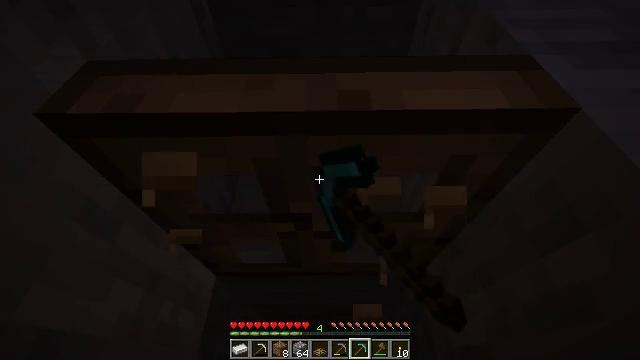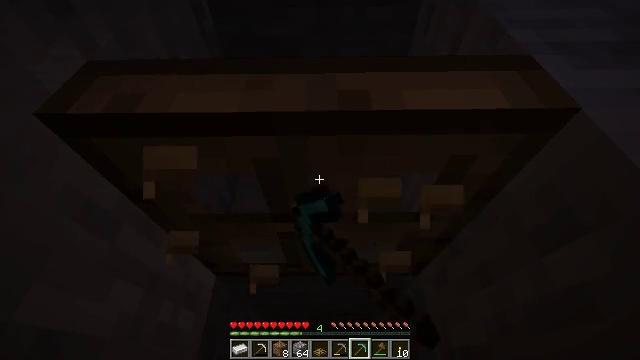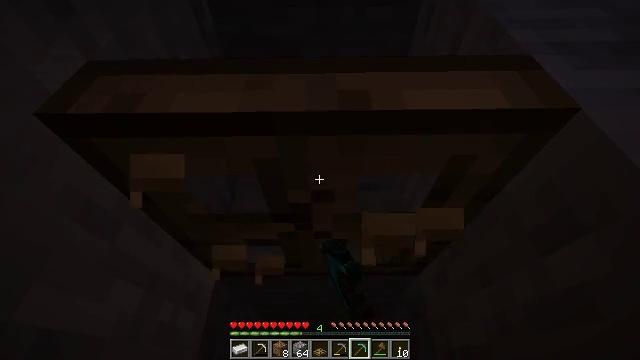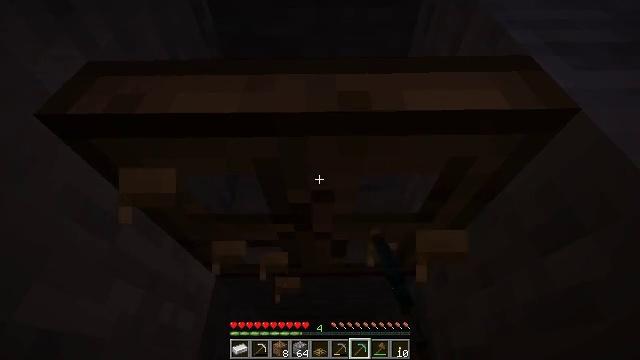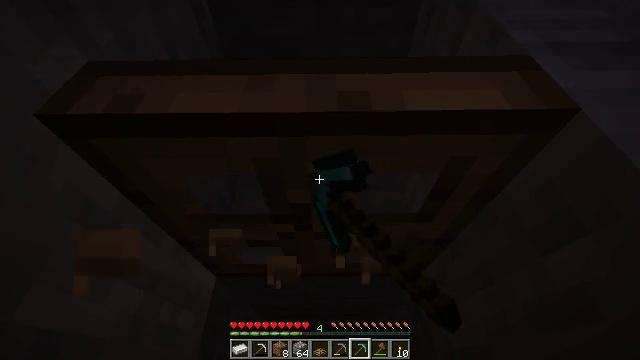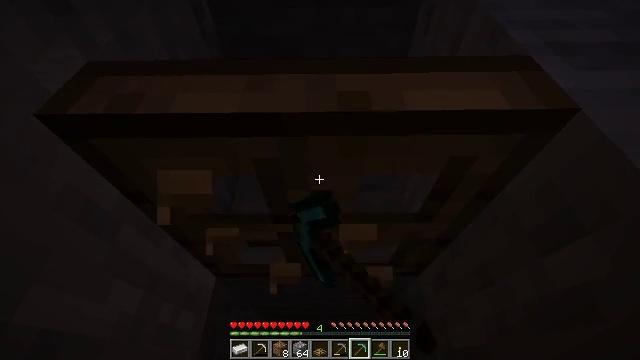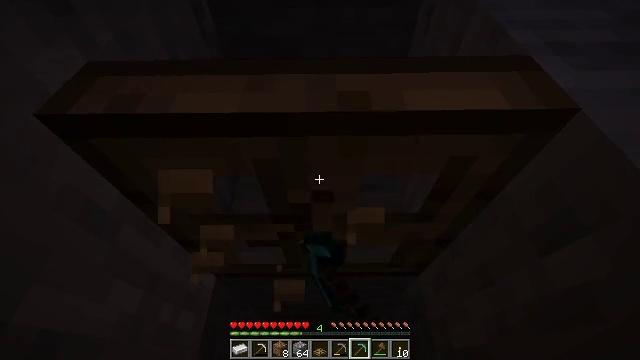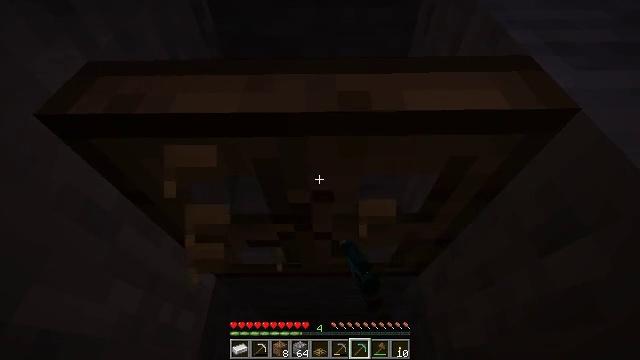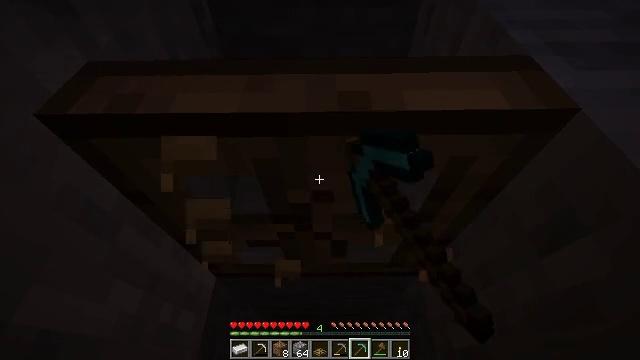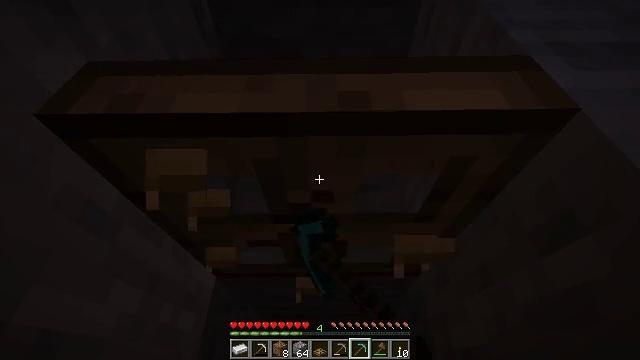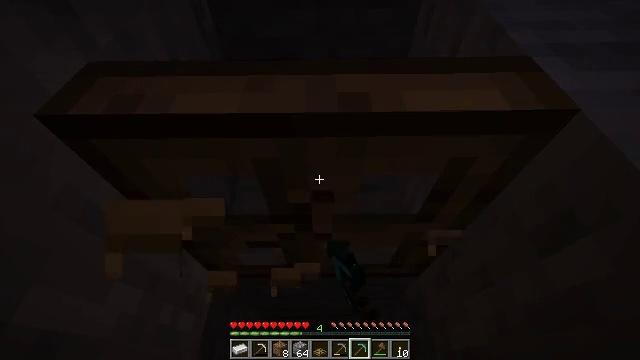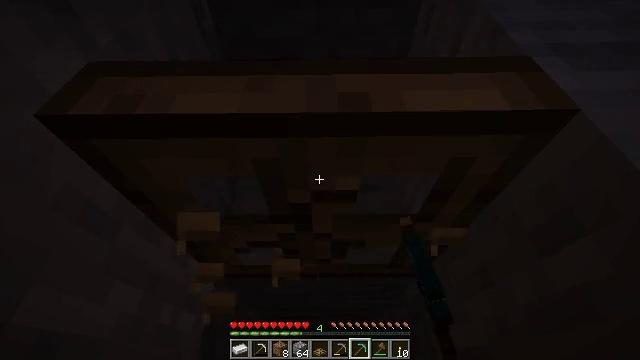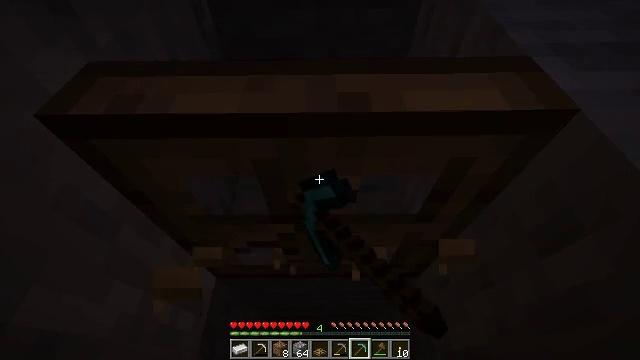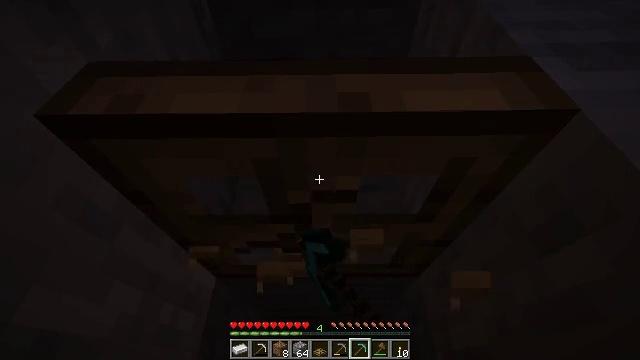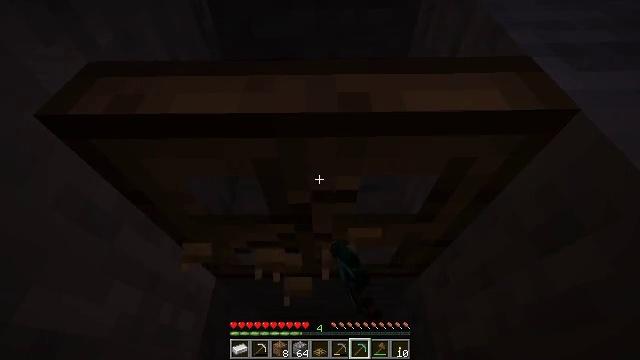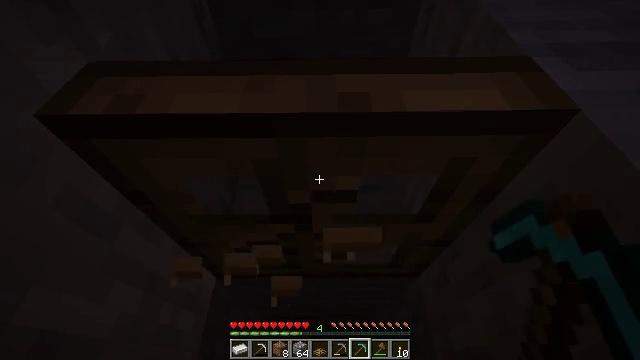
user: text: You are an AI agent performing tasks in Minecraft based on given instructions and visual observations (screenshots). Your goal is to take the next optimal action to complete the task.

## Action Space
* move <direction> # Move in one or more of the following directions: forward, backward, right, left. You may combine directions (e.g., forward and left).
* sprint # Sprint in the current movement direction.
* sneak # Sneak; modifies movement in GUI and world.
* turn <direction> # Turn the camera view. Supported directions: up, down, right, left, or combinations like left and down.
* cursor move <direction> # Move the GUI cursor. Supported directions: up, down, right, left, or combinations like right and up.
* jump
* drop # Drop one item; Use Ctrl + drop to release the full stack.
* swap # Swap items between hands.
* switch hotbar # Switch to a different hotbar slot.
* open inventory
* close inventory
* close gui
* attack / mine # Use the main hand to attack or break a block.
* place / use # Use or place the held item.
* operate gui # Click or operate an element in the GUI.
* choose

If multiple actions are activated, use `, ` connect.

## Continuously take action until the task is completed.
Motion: motion action
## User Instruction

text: Get the oak trapdoor back into your inventory.
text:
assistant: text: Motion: attack / mine
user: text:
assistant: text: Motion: attack / mine
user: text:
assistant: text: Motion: attack / mine
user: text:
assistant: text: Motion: attack / mine
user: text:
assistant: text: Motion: attack / mine
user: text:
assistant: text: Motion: attack / mine
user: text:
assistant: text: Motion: attack / mine
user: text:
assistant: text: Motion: attack / mine
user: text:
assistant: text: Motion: attack / mine
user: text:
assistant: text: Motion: attack / mine
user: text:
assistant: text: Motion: attack / mine
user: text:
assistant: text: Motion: attack / mine
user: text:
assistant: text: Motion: attack / mine
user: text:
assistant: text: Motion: attack / mine
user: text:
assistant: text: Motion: attack / mine
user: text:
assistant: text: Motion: attack / mine
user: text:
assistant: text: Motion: attack / mine
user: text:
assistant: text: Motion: attack / mine
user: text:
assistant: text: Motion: attack / mine
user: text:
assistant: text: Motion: attack / mine
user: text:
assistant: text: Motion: attack / mine
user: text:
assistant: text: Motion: attack / mine
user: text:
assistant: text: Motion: attack / mine
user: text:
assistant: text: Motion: attack / mine
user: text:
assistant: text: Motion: attack / mine
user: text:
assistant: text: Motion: attack / mine
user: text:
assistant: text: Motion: attack / mine
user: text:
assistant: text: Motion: attack / mine
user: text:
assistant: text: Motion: attack / mine
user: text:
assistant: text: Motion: attack / mine